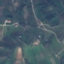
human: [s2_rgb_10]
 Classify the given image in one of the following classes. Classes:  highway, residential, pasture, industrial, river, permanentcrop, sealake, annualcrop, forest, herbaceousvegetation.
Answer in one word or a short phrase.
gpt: PermanentCrop